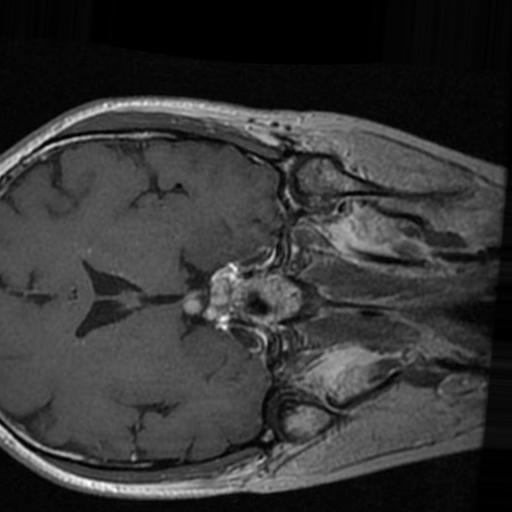
Label: brain_tumor